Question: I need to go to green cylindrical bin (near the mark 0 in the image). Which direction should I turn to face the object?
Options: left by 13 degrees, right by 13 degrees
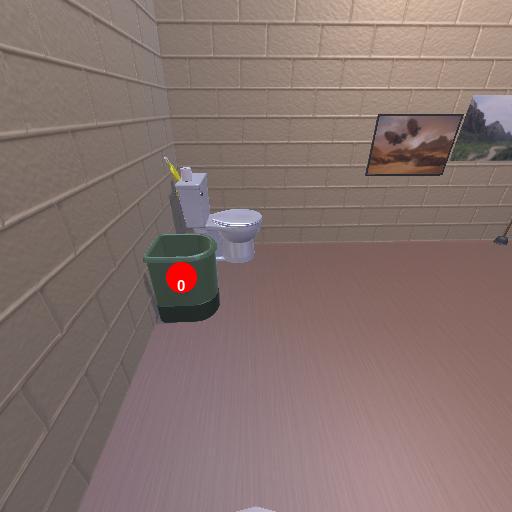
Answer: left by 13 degrees